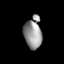
Tissue: lung
Cell type: Myeloid cells
Senescence score: 0.6545
Nuclear area (px): 545
Mean DAPI intensity: 148.081